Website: macys
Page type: billing-address
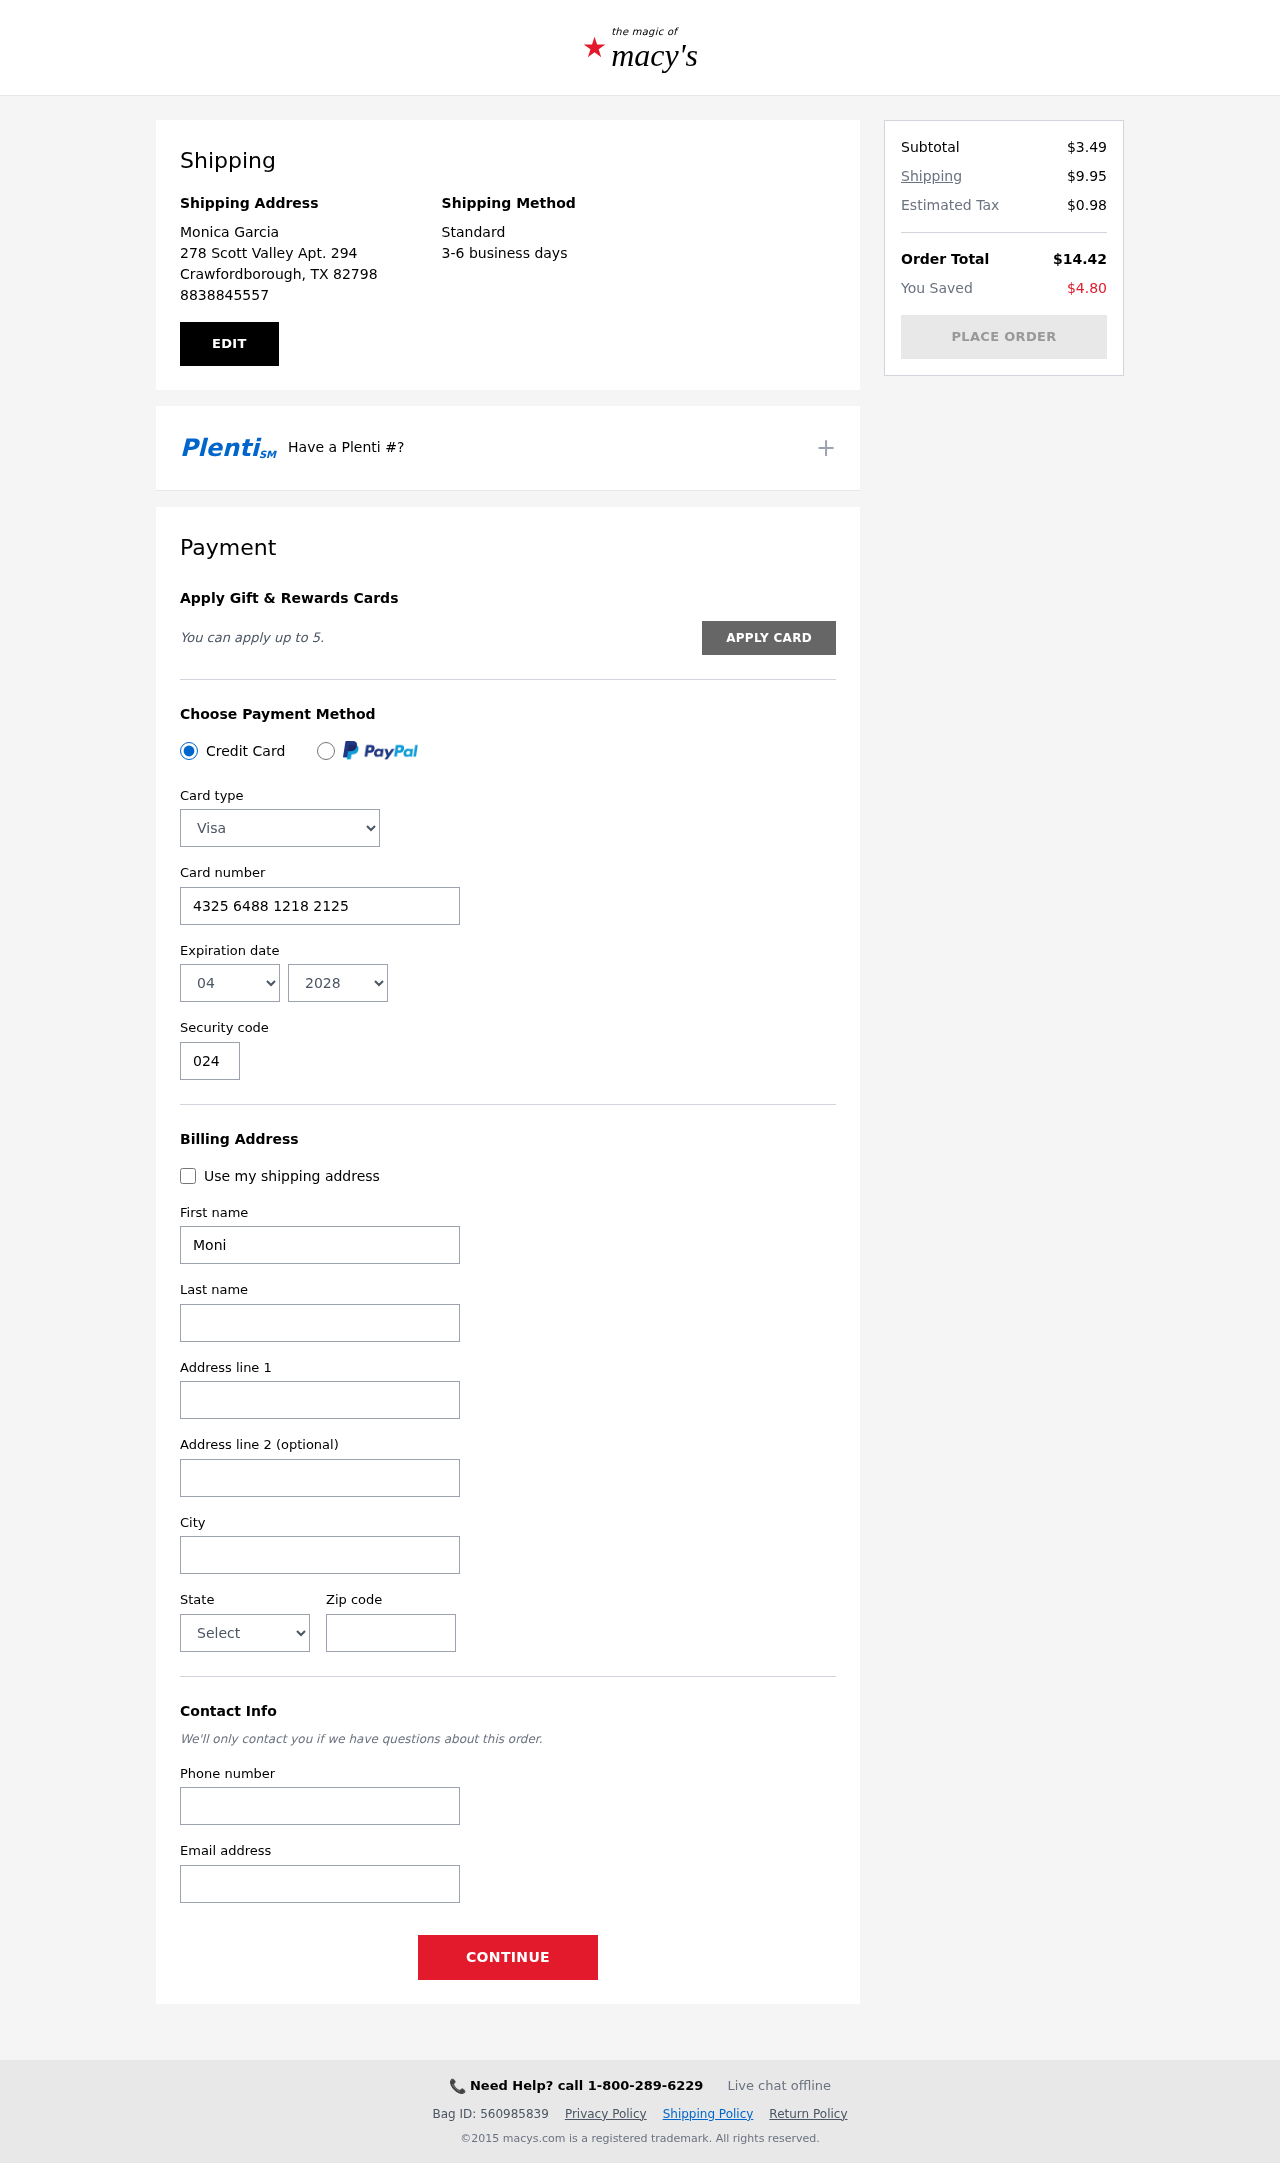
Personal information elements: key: PII_CARD_CVV
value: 024
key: PII_CARD_EXPIRY_MONTH
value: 04
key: PII_CARD_EXPIRY_YEAR
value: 28
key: PII_CARD_NUMBER
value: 4325 6488 1218 2125
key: PII_CARD_TYPE
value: Visa
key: PII_CITY
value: Crawfordborough
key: PII_CITY_STATE_ZIP
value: Crawfordborough, TX 82798
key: PII_EMAIL
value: monicagarcia@yahoo.com
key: PII_FIRSTNAME
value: Monica
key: PII_FULLNAME
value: Monica Garcia
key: PII_LASTNAME
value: Garcia
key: PII_PHONE
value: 8838845557
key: PII_POSTCODE
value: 82798
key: PII_STATE
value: Texas
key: PII_STREET
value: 278 Scott Valley Apt. 294
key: PII_STREET2
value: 7606 Martinez Court
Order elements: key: ORDER_SUBTOTAL
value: $3.49
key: ORDER_SHIPPING_COST
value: $9.95
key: ORDER_TAX
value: $0.98
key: ORDER_TOTAL
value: $14.42
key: ORDER_SAVINGS
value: $4.80